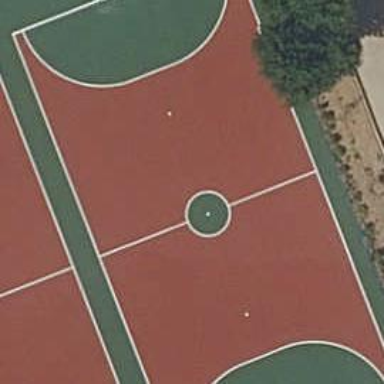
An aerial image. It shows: Futsal pitch for leisure land activities.